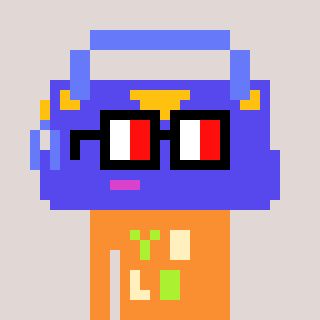
a pixel art character with square glasses with black frames and red eyes, a bag-shaped head and a orange-colored body on a warm background